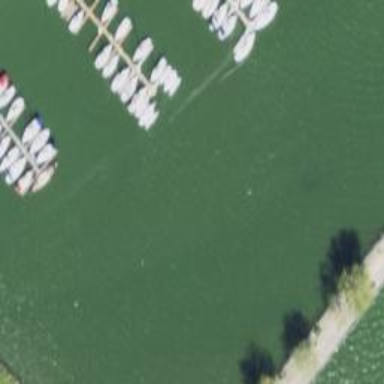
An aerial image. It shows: Dock located along the waterway.